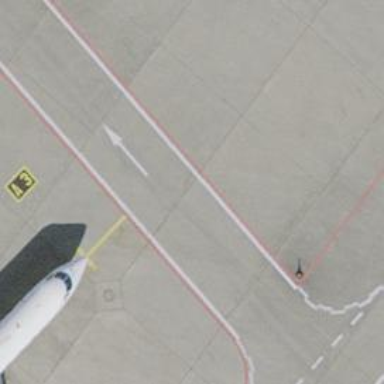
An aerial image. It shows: Airport parking position.